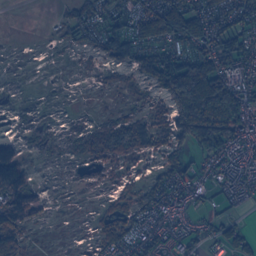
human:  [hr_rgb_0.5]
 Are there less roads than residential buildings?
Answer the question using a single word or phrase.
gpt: yes

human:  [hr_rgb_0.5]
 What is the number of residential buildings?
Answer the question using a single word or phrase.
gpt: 2568

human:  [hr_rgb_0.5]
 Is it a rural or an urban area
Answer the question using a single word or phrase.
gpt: urban

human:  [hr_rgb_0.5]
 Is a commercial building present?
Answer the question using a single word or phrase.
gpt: yes

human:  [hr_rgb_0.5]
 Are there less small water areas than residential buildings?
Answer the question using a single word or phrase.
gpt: yes

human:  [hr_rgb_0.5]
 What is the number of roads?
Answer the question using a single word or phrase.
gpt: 359

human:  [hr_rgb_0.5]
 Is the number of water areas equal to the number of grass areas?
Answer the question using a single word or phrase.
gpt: no

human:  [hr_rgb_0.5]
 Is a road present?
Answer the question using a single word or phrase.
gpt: yes

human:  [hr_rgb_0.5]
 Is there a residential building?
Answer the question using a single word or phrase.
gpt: yes

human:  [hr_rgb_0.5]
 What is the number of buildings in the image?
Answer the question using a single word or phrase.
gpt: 2662

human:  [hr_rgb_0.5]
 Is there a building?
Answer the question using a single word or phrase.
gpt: yes

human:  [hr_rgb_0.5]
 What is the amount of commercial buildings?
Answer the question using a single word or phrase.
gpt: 41

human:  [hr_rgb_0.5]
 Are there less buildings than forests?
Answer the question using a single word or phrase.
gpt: no

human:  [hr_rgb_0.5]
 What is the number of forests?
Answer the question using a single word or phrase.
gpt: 216

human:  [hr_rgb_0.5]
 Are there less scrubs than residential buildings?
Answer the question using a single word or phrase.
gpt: yes

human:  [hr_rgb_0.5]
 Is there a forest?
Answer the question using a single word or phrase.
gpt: yes

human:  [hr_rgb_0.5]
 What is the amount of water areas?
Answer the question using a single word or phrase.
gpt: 49

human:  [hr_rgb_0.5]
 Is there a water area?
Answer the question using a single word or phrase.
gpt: yes

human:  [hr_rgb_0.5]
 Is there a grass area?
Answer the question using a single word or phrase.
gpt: yes

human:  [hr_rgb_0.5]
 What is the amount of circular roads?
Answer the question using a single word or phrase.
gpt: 0

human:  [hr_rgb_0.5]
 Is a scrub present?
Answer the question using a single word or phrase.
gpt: yes

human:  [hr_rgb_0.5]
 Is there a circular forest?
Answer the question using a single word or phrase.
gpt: yes

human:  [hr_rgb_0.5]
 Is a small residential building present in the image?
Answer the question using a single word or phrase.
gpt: yes

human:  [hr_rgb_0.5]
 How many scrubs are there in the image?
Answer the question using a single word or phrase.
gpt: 45

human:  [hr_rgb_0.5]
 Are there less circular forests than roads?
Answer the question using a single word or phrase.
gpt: yes

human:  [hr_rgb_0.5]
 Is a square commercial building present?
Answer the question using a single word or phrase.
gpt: no

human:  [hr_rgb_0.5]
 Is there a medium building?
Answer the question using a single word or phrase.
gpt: yes

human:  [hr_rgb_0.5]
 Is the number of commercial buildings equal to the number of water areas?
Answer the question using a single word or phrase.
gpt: no

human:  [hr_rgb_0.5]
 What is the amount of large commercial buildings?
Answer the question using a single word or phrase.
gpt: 0

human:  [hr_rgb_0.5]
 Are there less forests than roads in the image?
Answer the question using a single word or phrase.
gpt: yes

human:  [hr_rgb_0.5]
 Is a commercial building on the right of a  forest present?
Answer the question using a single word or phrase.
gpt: yes

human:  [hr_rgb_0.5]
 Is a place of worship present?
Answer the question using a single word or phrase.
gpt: yes

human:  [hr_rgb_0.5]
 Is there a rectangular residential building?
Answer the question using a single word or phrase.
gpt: yes

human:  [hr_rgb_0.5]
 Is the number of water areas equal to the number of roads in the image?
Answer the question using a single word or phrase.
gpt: no

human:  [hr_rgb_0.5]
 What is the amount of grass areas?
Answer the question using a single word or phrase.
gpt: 140

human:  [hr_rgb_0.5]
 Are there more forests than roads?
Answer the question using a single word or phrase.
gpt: no

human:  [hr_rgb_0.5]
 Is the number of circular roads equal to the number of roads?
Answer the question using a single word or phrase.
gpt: no

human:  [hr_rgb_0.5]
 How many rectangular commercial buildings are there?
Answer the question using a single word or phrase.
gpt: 15

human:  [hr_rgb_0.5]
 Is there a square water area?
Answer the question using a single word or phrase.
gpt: yes

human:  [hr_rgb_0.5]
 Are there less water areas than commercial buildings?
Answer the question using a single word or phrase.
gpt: no

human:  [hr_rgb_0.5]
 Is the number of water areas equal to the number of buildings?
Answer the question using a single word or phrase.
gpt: no

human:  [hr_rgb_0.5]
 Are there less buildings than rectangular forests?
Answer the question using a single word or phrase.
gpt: no

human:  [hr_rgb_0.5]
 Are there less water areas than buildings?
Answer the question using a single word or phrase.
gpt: yes

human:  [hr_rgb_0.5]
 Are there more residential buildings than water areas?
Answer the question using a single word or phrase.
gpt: yes

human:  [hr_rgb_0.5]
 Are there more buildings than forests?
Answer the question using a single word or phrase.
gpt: yes

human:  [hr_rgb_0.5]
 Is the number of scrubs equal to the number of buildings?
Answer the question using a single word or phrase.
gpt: no

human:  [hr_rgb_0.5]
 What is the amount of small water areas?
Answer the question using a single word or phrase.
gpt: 36

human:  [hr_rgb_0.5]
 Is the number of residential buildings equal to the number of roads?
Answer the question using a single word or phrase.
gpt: no

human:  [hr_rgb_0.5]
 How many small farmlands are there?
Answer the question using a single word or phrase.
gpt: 1

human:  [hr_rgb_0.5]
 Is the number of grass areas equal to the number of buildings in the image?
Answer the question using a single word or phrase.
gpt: no

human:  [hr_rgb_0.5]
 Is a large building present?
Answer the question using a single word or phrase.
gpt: yes

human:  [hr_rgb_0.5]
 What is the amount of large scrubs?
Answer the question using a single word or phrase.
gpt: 20

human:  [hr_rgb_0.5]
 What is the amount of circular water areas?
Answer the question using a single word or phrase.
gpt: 4

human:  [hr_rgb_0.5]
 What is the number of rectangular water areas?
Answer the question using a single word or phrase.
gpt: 7

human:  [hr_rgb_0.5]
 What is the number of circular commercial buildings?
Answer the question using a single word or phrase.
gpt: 0

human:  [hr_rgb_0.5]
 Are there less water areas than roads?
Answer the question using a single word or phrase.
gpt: yes

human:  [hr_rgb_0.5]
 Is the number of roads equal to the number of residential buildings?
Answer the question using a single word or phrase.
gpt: no

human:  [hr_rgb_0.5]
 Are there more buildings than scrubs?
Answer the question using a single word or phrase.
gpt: yes

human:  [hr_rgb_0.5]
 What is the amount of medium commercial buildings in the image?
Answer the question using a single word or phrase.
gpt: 1

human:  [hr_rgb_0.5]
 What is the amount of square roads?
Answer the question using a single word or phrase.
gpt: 0

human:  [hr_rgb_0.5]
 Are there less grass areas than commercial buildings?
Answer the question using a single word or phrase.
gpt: no

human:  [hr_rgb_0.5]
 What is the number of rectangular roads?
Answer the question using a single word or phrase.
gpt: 0

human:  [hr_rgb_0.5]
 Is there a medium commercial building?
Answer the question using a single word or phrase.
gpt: yes

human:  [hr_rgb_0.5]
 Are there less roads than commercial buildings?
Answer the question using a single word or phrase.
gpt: no